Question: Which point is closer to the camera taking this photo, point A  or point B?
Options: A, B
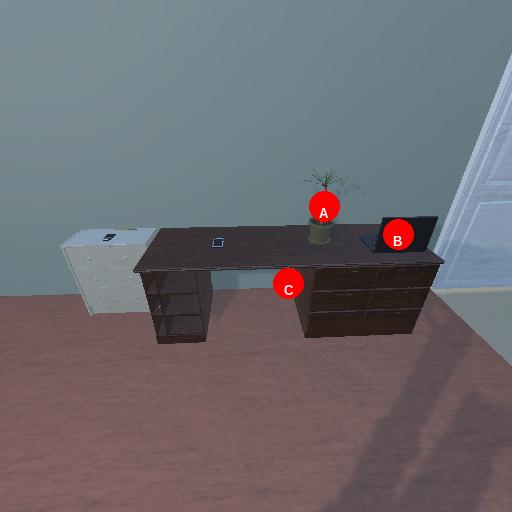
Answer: A